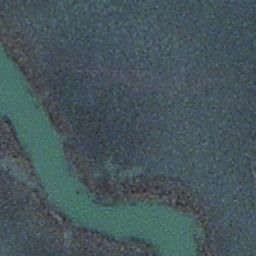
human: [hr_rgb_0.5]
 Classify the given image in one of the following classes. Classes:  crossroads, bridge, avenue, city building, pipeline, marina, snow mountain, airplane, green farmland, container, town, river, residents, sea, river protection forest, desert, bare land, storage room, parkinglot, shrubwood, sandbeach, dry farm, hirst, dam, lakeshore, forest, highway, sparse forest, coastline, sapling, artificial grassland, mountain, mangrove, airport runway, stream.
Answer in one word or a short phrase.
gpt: stream